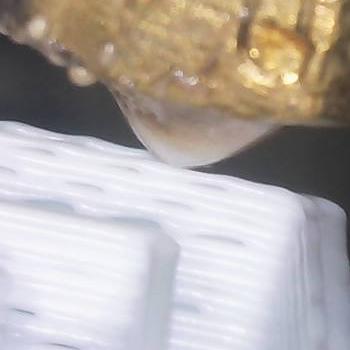
Flow rate: 39%